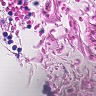
Metastatic tissue present: no